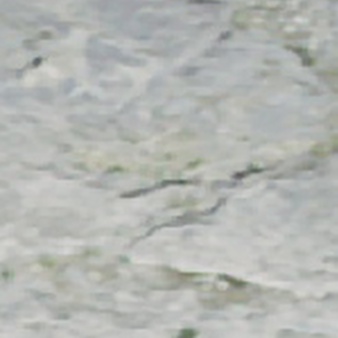
Label: other